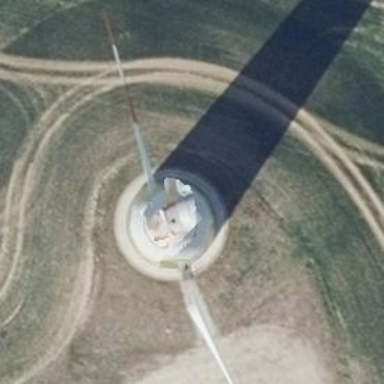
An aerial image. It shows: Wind generator powered by wind. The generator type is horizontal axis and it uses wind turbines.